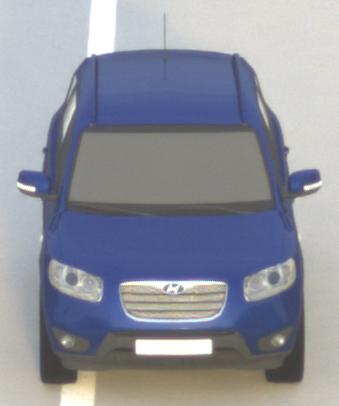
Make: Hyundai
Model: Santa Fe 2.4
Detailed model: Santa Fe (CM)
Model produced from: 2010/01
Model produced until: 2012/09
Doors: 5
Color: blue
Road condition: dry road
Daytime: sunrise or sunset
Contrast: low contrast